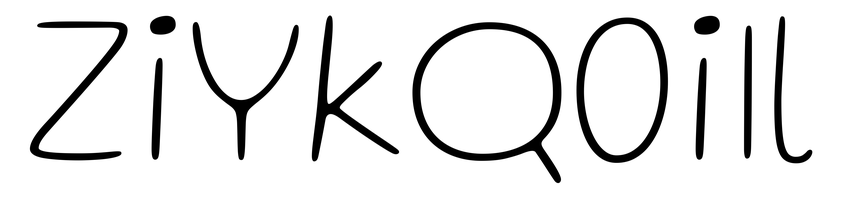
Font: Gluten_Thin